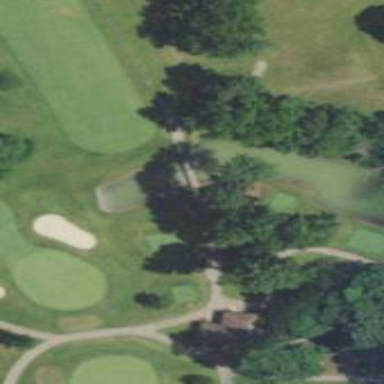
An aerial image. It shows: Water hazard on golf course. The hazard is natural water feature.